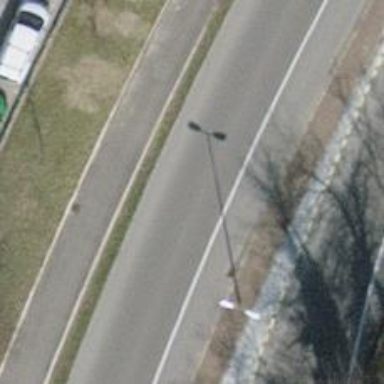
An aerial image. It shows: Secondary road with separate asphalt sidewalks.